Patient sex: F
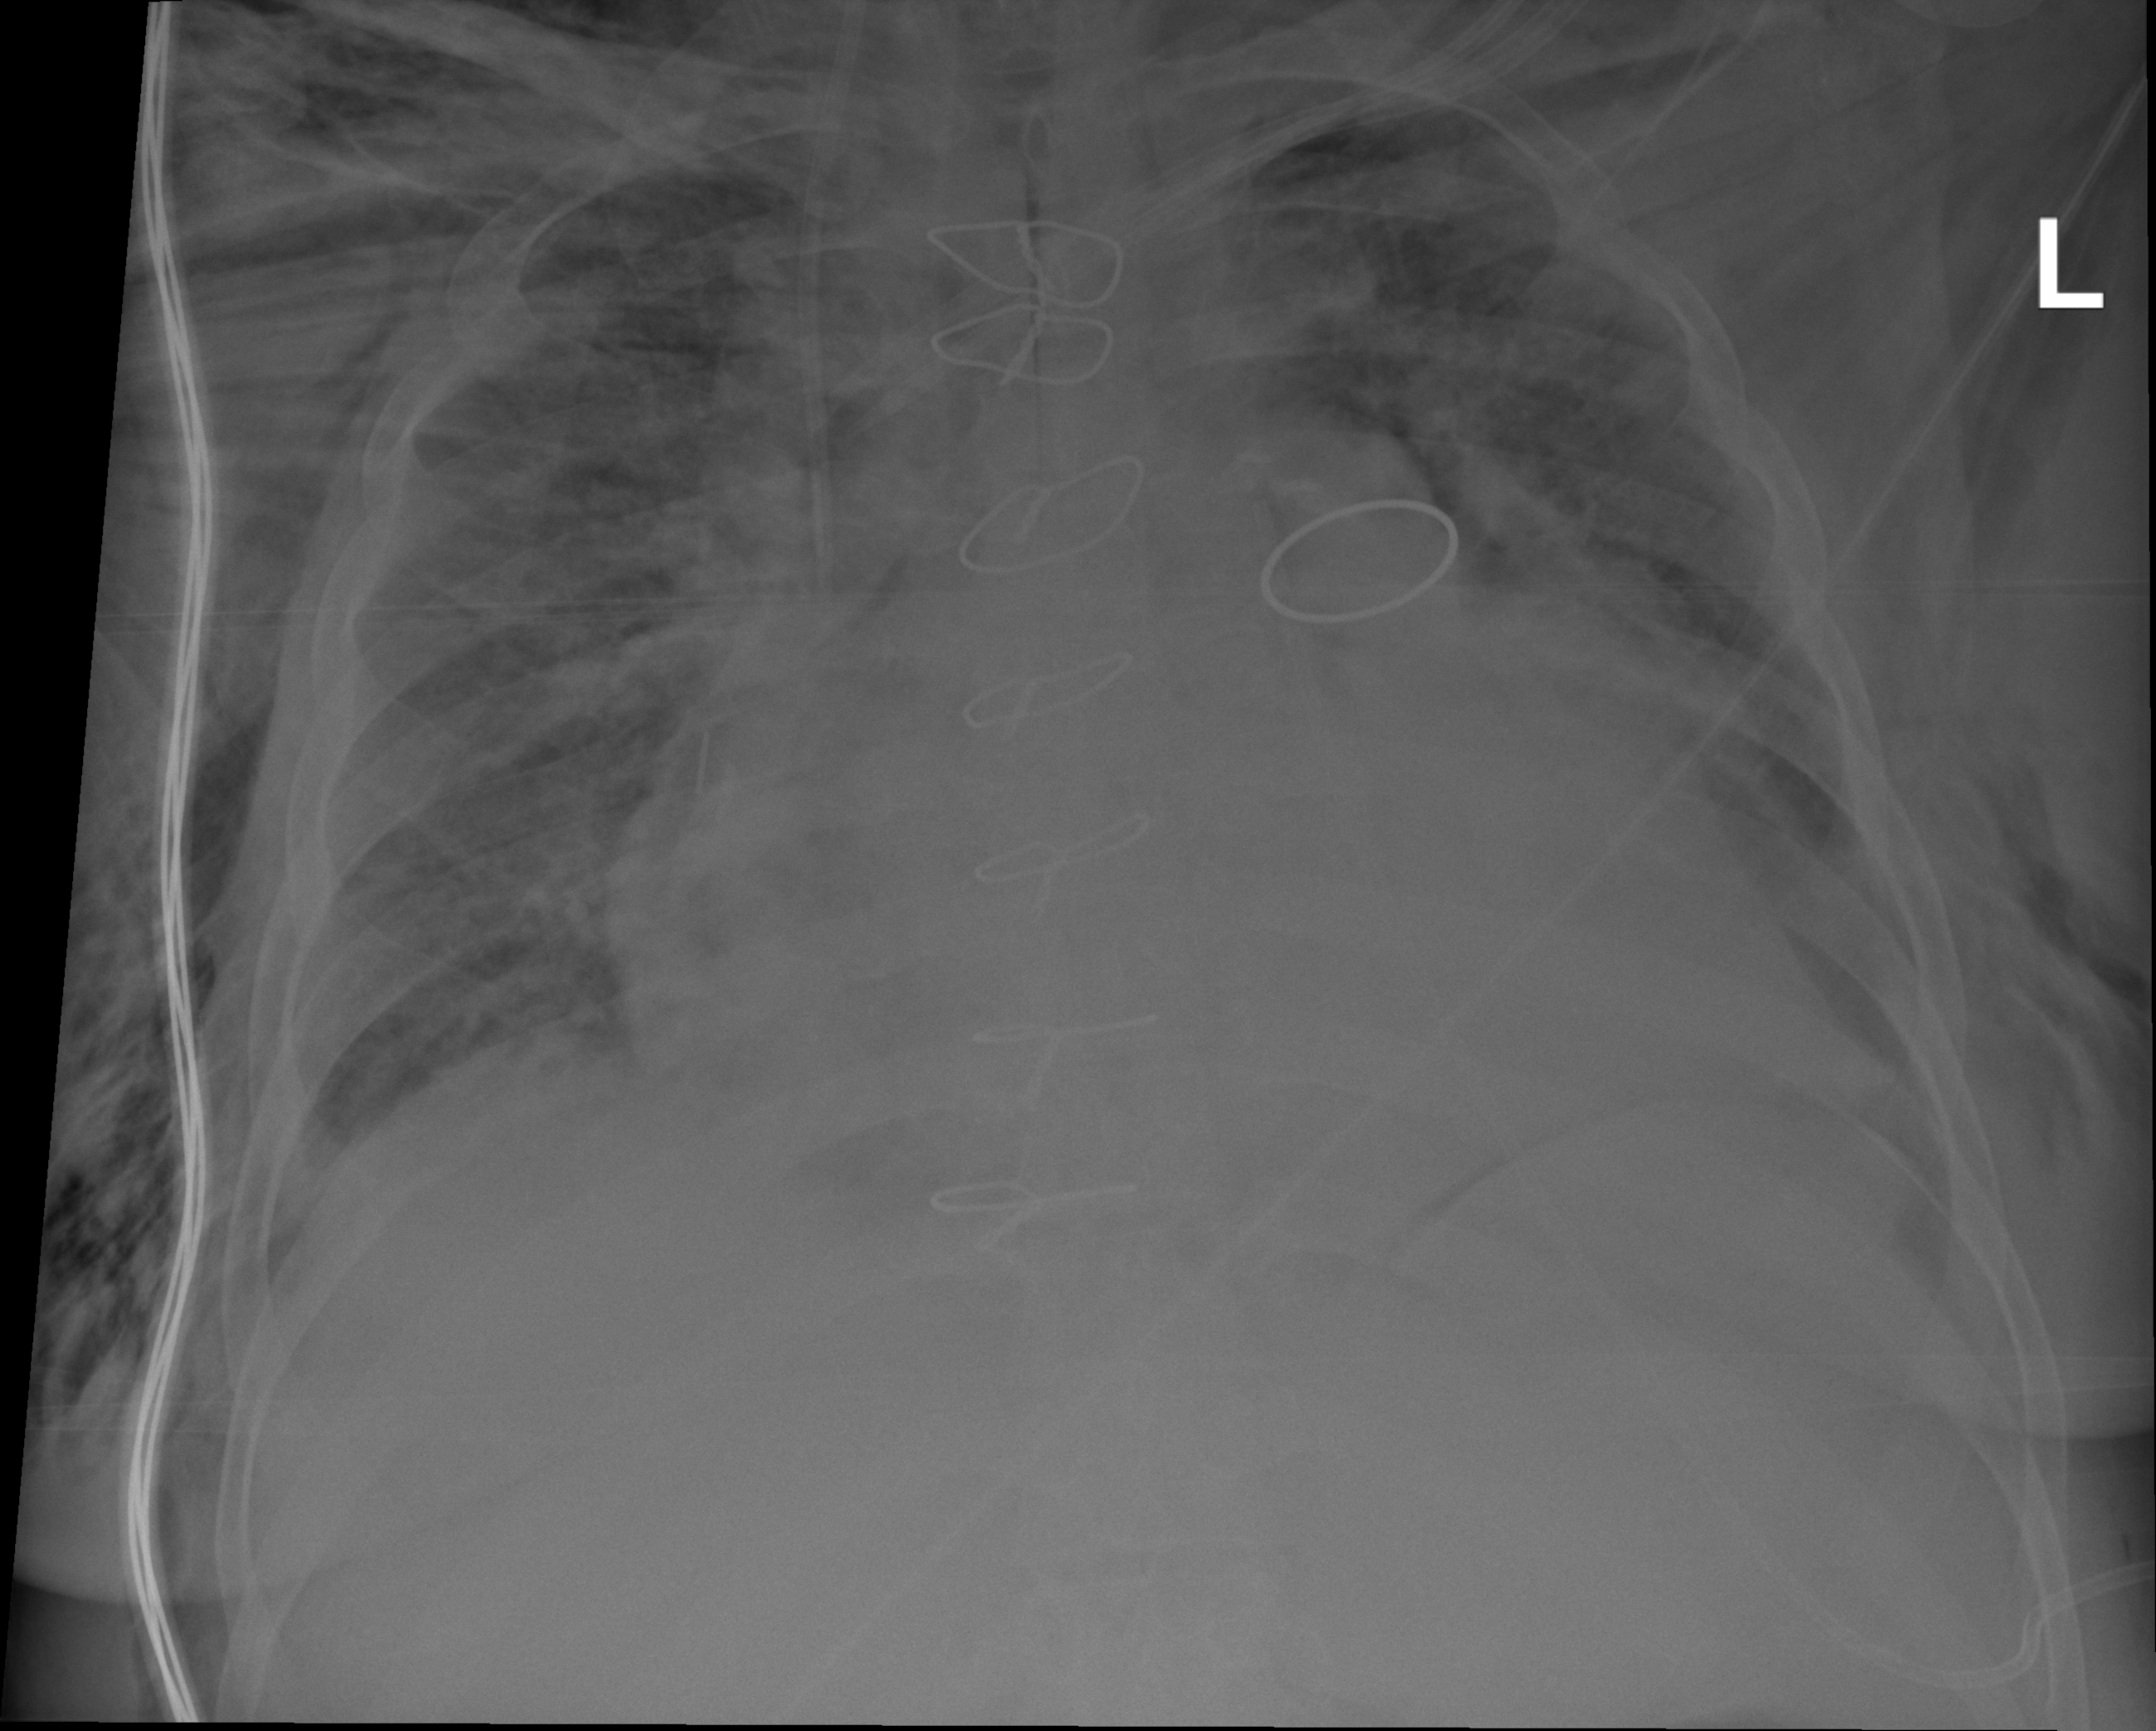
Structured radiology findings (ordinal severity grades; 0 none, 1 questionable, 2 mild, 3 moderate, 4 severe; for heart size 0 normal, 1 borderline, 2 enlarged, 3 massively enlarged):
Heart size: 3
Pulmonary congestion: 3
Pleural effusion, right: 0
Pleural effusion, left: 0
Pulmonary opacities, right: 3
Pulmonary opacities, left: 3
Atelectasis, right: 3
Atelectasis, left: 3